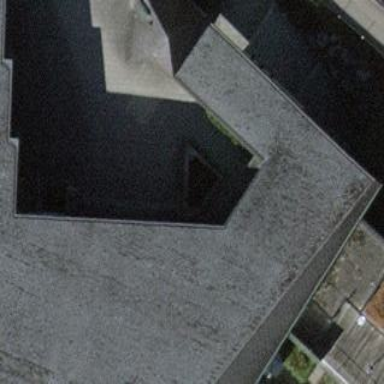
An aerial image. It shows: Flat roof on building.